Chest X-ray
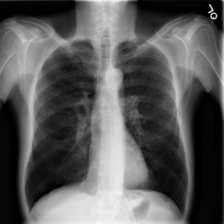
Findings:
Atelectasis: negative
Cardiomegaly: negative
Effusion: negative
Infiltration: negative
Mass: negative
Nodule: negative
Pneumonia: negative
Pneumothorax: negative
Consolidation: negative
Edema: negative
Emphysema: negative
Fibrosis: positive
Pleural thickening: negative
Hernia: negative